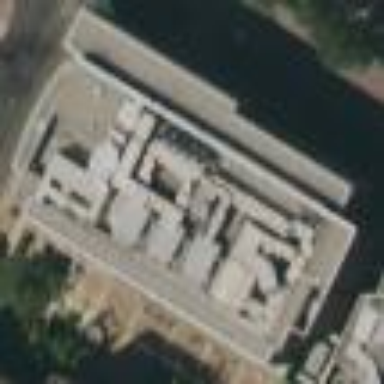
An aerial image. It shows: View of university building.